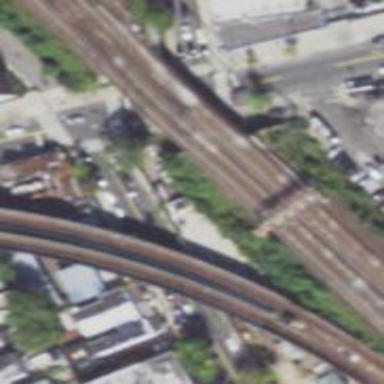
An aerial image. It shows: Railway bridge with electrified rail tracks.